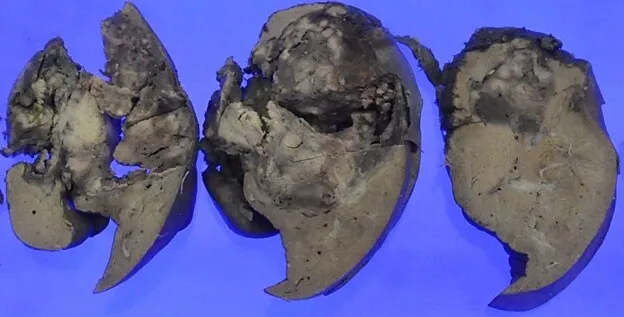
Gross image of the slices of the liver showing a large mass in the right lobe reaching up to the liver capsule with central hemorrhagic areas. Scale bar= 10cm.
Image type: medical_photograph (other_medical_photograph)